Question: I'm working with canvas im my application and I need to draw a circle.
To do that, I'm using the drawCicle(cx, cy, radious, paint) method for the canvas class.
The problem is that the circle's edges appear pixellated. And its kinf of oval.
This is my code:
'''
public void drawCircle(){
Paint paint = new Paint();
paint.setColor(Color.rgb(52, 73, 94));
canvas.drawCircle(200, 300, 33, paint);
}
'''

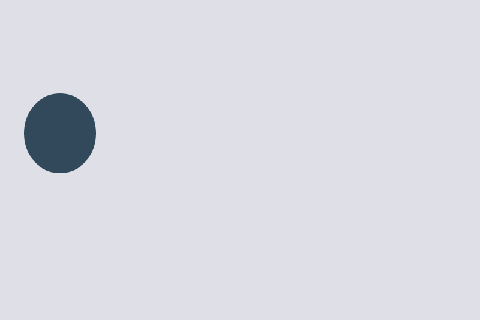
Answer: Use 'paint.setFlags(Paint.ANTI_ALIAS_FLAG)'
This enables anti-aliasing => edges become smoother